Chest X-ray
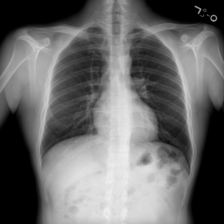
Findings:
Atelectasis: negative
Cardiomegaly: negative
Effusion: negative
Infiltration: negative
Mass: negative
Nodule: negative
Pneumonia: negative
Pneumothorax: negative
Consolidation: negative
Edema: negative
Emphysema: negative
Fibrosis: negative
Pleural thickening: negative
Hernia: negative